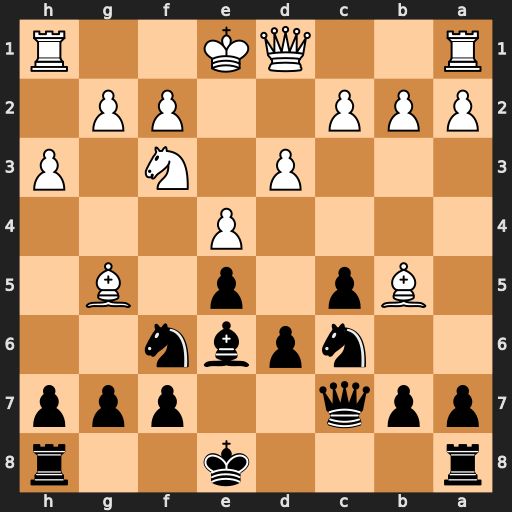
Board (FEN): r3k2r/ppq2ppp/2npbn2/1Bp1p1B1/4P3/3P1N1P/PPP2PP1/R2QK2R
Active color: b
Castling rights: KQkq
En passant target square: -
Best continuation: Qa5+ Nd2 Qxb5